Chest X-ray:
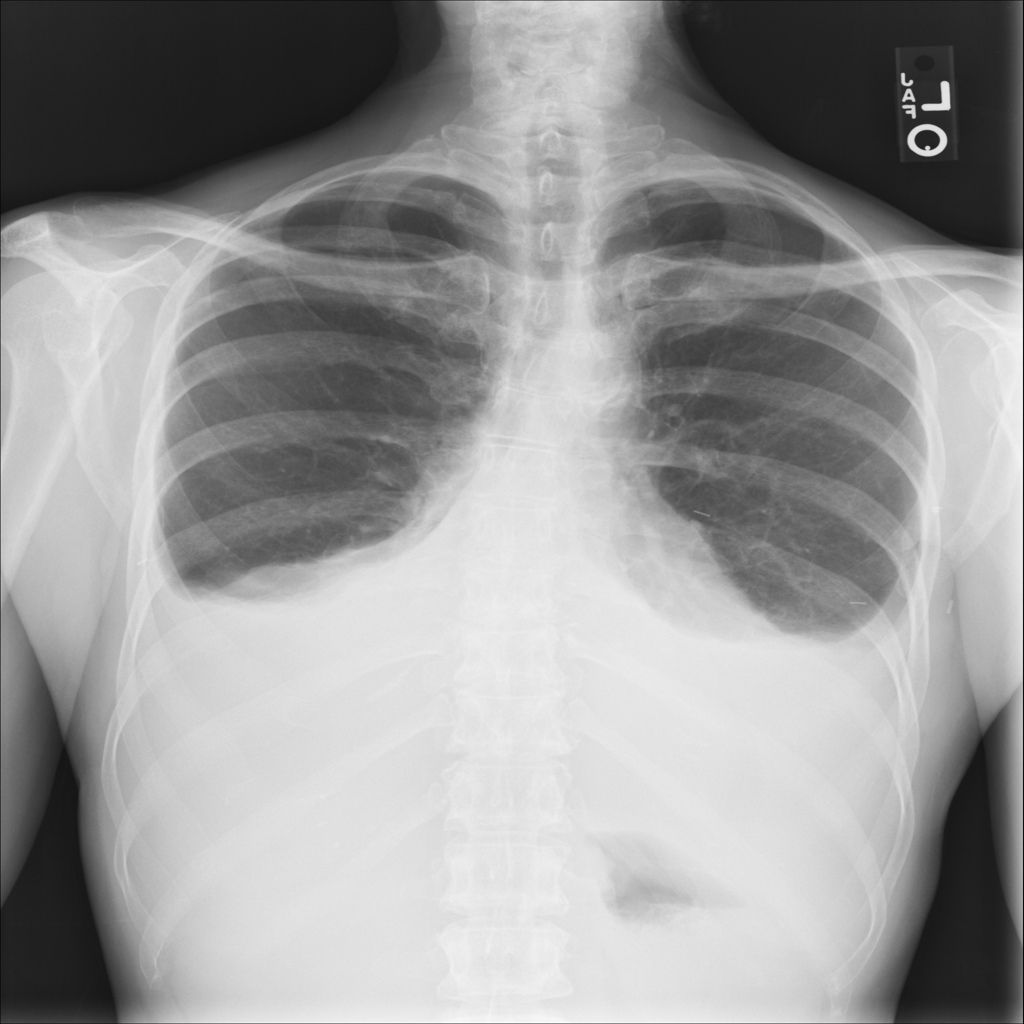
Findings: Effusion
No abnormal finding: no